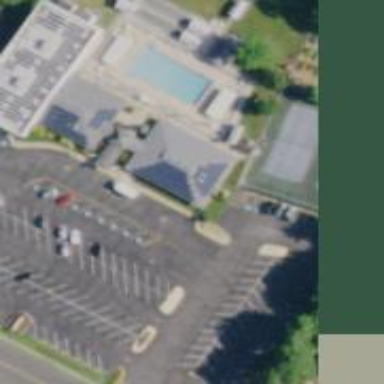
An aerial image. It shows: Community center building.